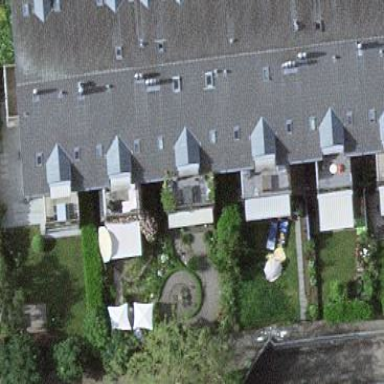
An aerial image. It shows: Residential building.